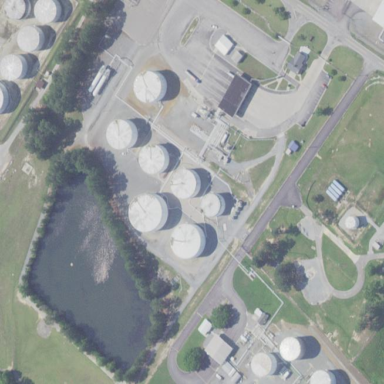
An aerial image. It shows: Industrial area designated as petroleum terminal.